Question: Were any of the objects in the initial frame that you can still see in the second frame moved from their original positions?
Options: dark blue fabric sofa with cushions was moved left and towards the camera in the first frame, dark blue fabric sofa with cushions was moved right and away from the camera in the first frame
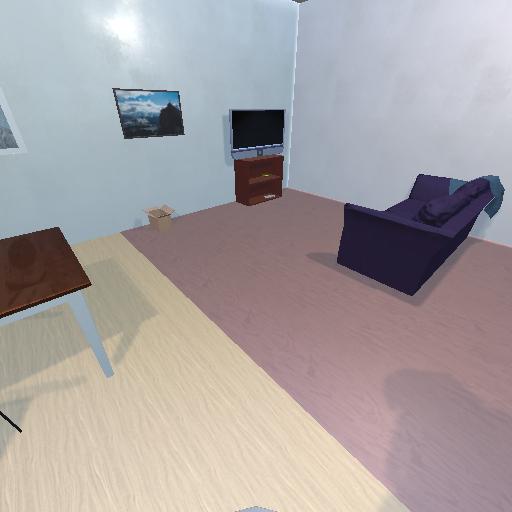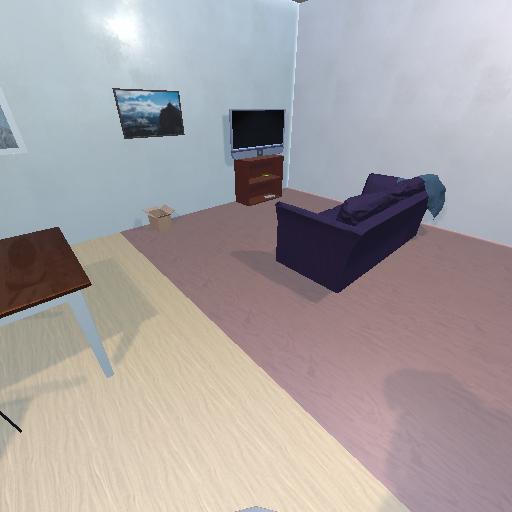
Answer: dark blue fabric sofa with cushions was moved left and towards the camera in the first frame